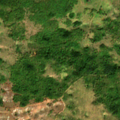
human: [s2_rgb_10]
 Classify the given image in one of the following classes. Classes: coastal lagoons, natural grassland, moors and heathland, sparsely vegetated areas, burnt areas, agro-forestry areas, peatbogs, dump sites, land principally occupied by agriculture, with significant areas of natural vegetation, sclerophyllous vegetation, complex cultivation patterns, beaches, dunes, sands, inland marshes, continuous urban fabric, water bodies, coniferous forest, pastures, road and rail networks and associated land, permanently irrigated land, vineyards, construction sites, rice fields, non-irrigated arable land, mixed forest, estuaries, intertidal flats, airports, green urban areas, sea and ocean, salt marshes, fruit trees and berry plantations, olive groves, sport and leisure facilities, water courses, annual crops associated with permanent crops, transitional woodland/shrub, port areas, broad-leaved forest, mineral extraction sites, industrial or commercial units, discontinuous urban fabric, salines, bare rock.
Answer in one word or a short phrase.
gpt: broad-leaved forest, transitional woodland/shrub